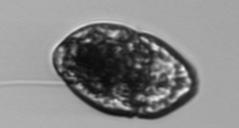
Label: Gyrodinium